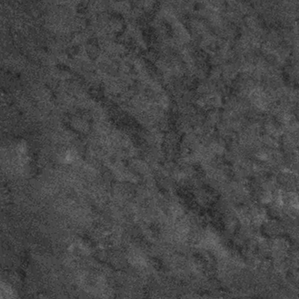
Label: frost